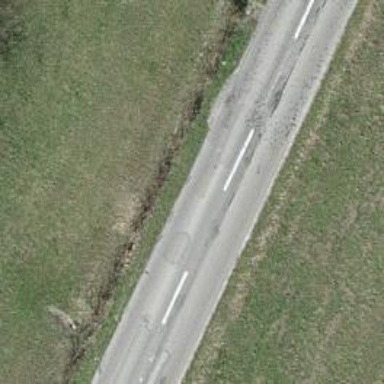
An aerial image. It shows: Tertiary road.